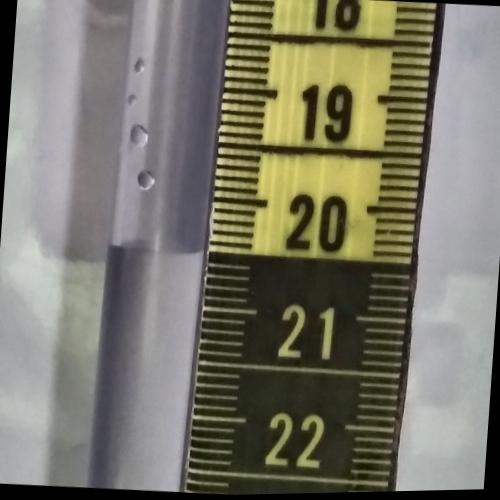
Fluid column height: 20.5 cm